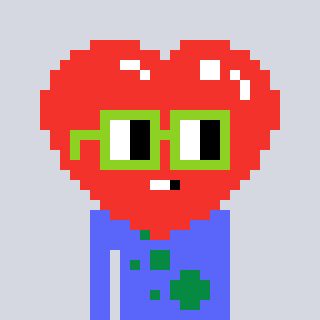
a pixel art character with square light green glasses, a heart-shaped head and a purple-colored body on a cool background